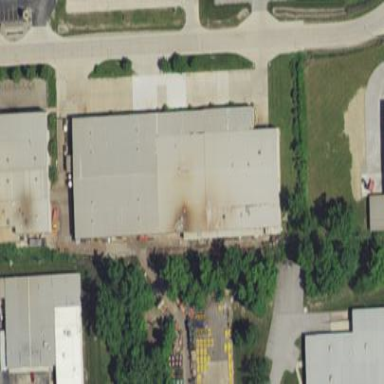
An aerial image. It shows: Industrial building.